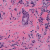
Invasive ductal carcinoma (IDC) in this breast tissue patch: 0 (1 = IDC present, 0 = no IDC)